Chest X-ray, PA view. Patient: 51 years old, sex M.
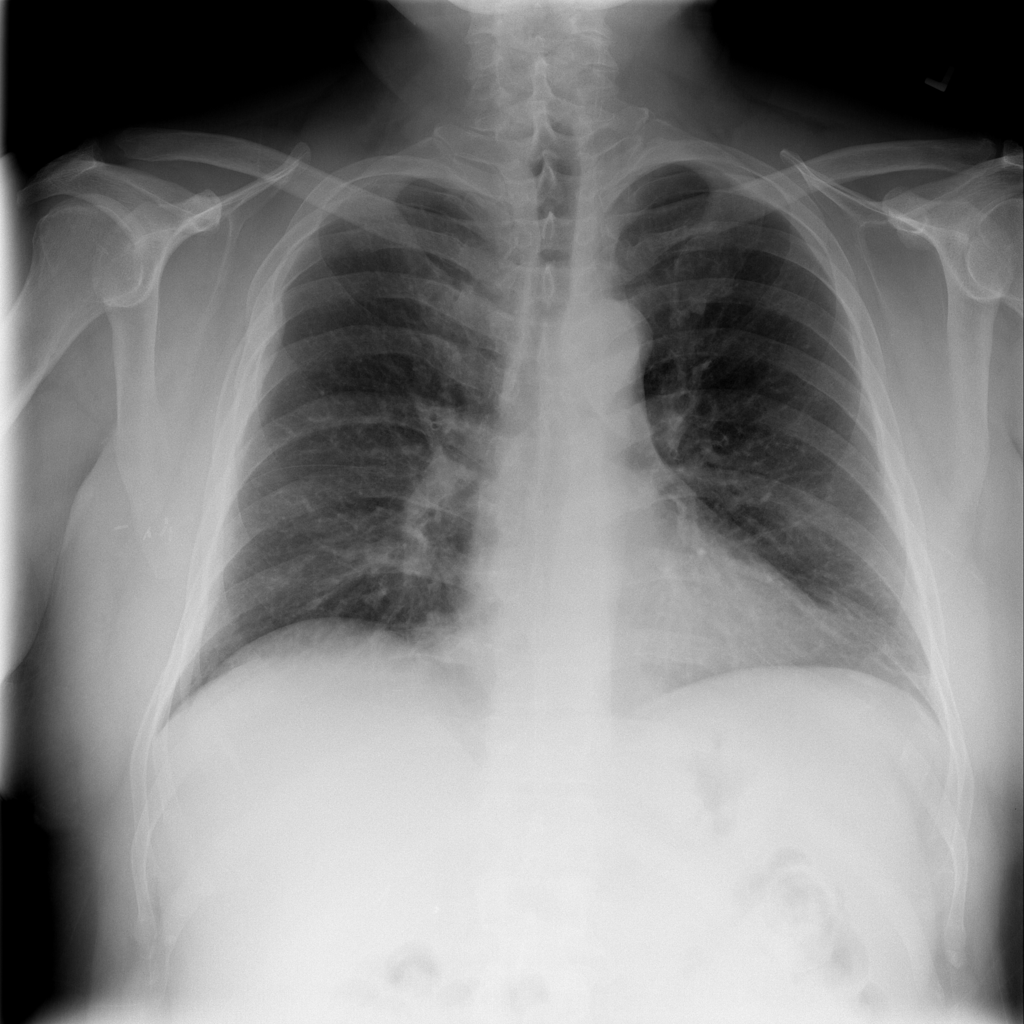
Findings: No Finding